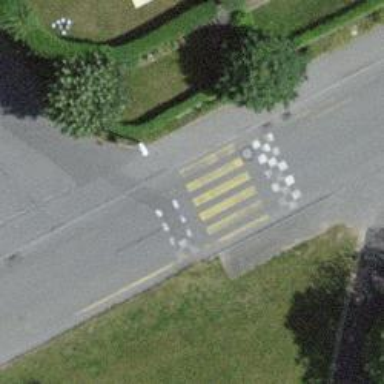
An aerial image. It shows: Uncontrolled zebra crossing with zebra markings.